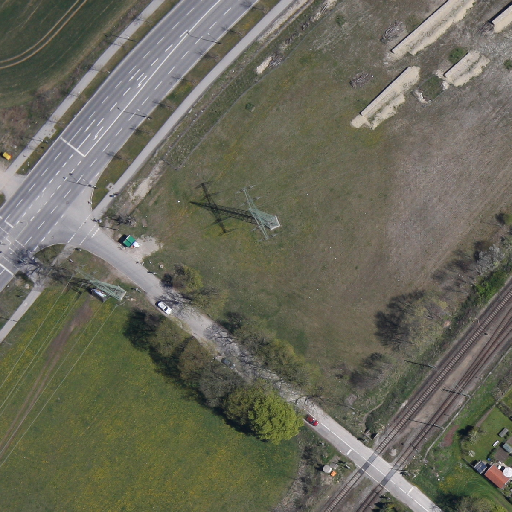
Referring expression: impervious surface